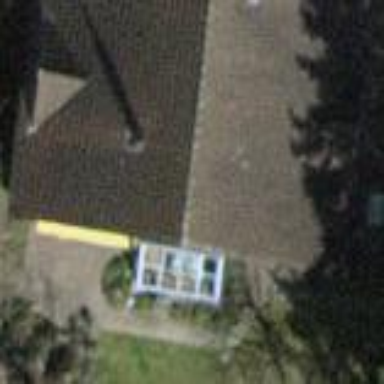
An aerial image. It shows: Building with tiled roof.